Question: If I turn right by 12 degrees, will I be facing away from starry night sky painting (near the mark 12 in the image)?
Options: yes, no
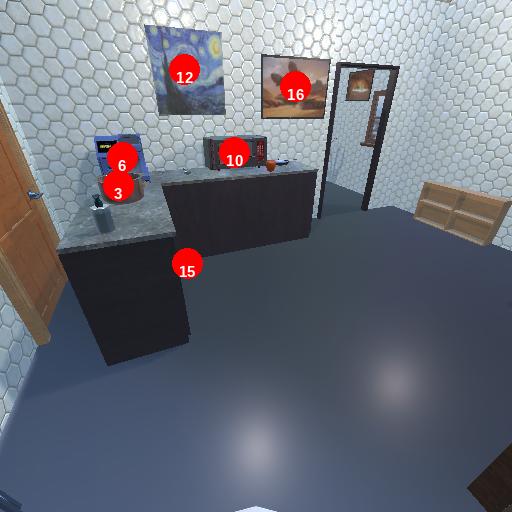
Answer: yes